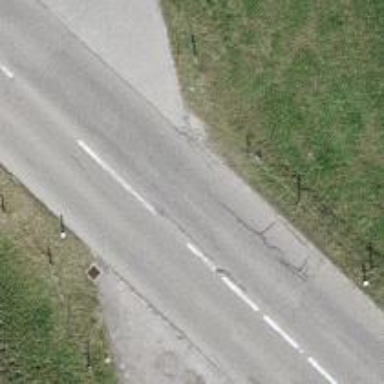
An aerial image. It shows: Unclassified road.